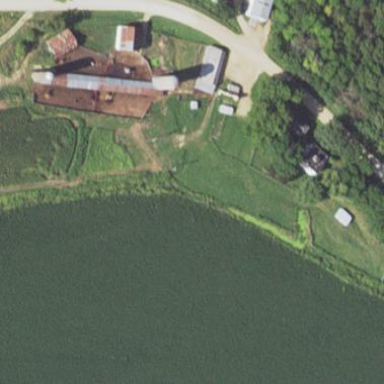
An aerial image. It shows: Farmyard area.